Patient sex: M
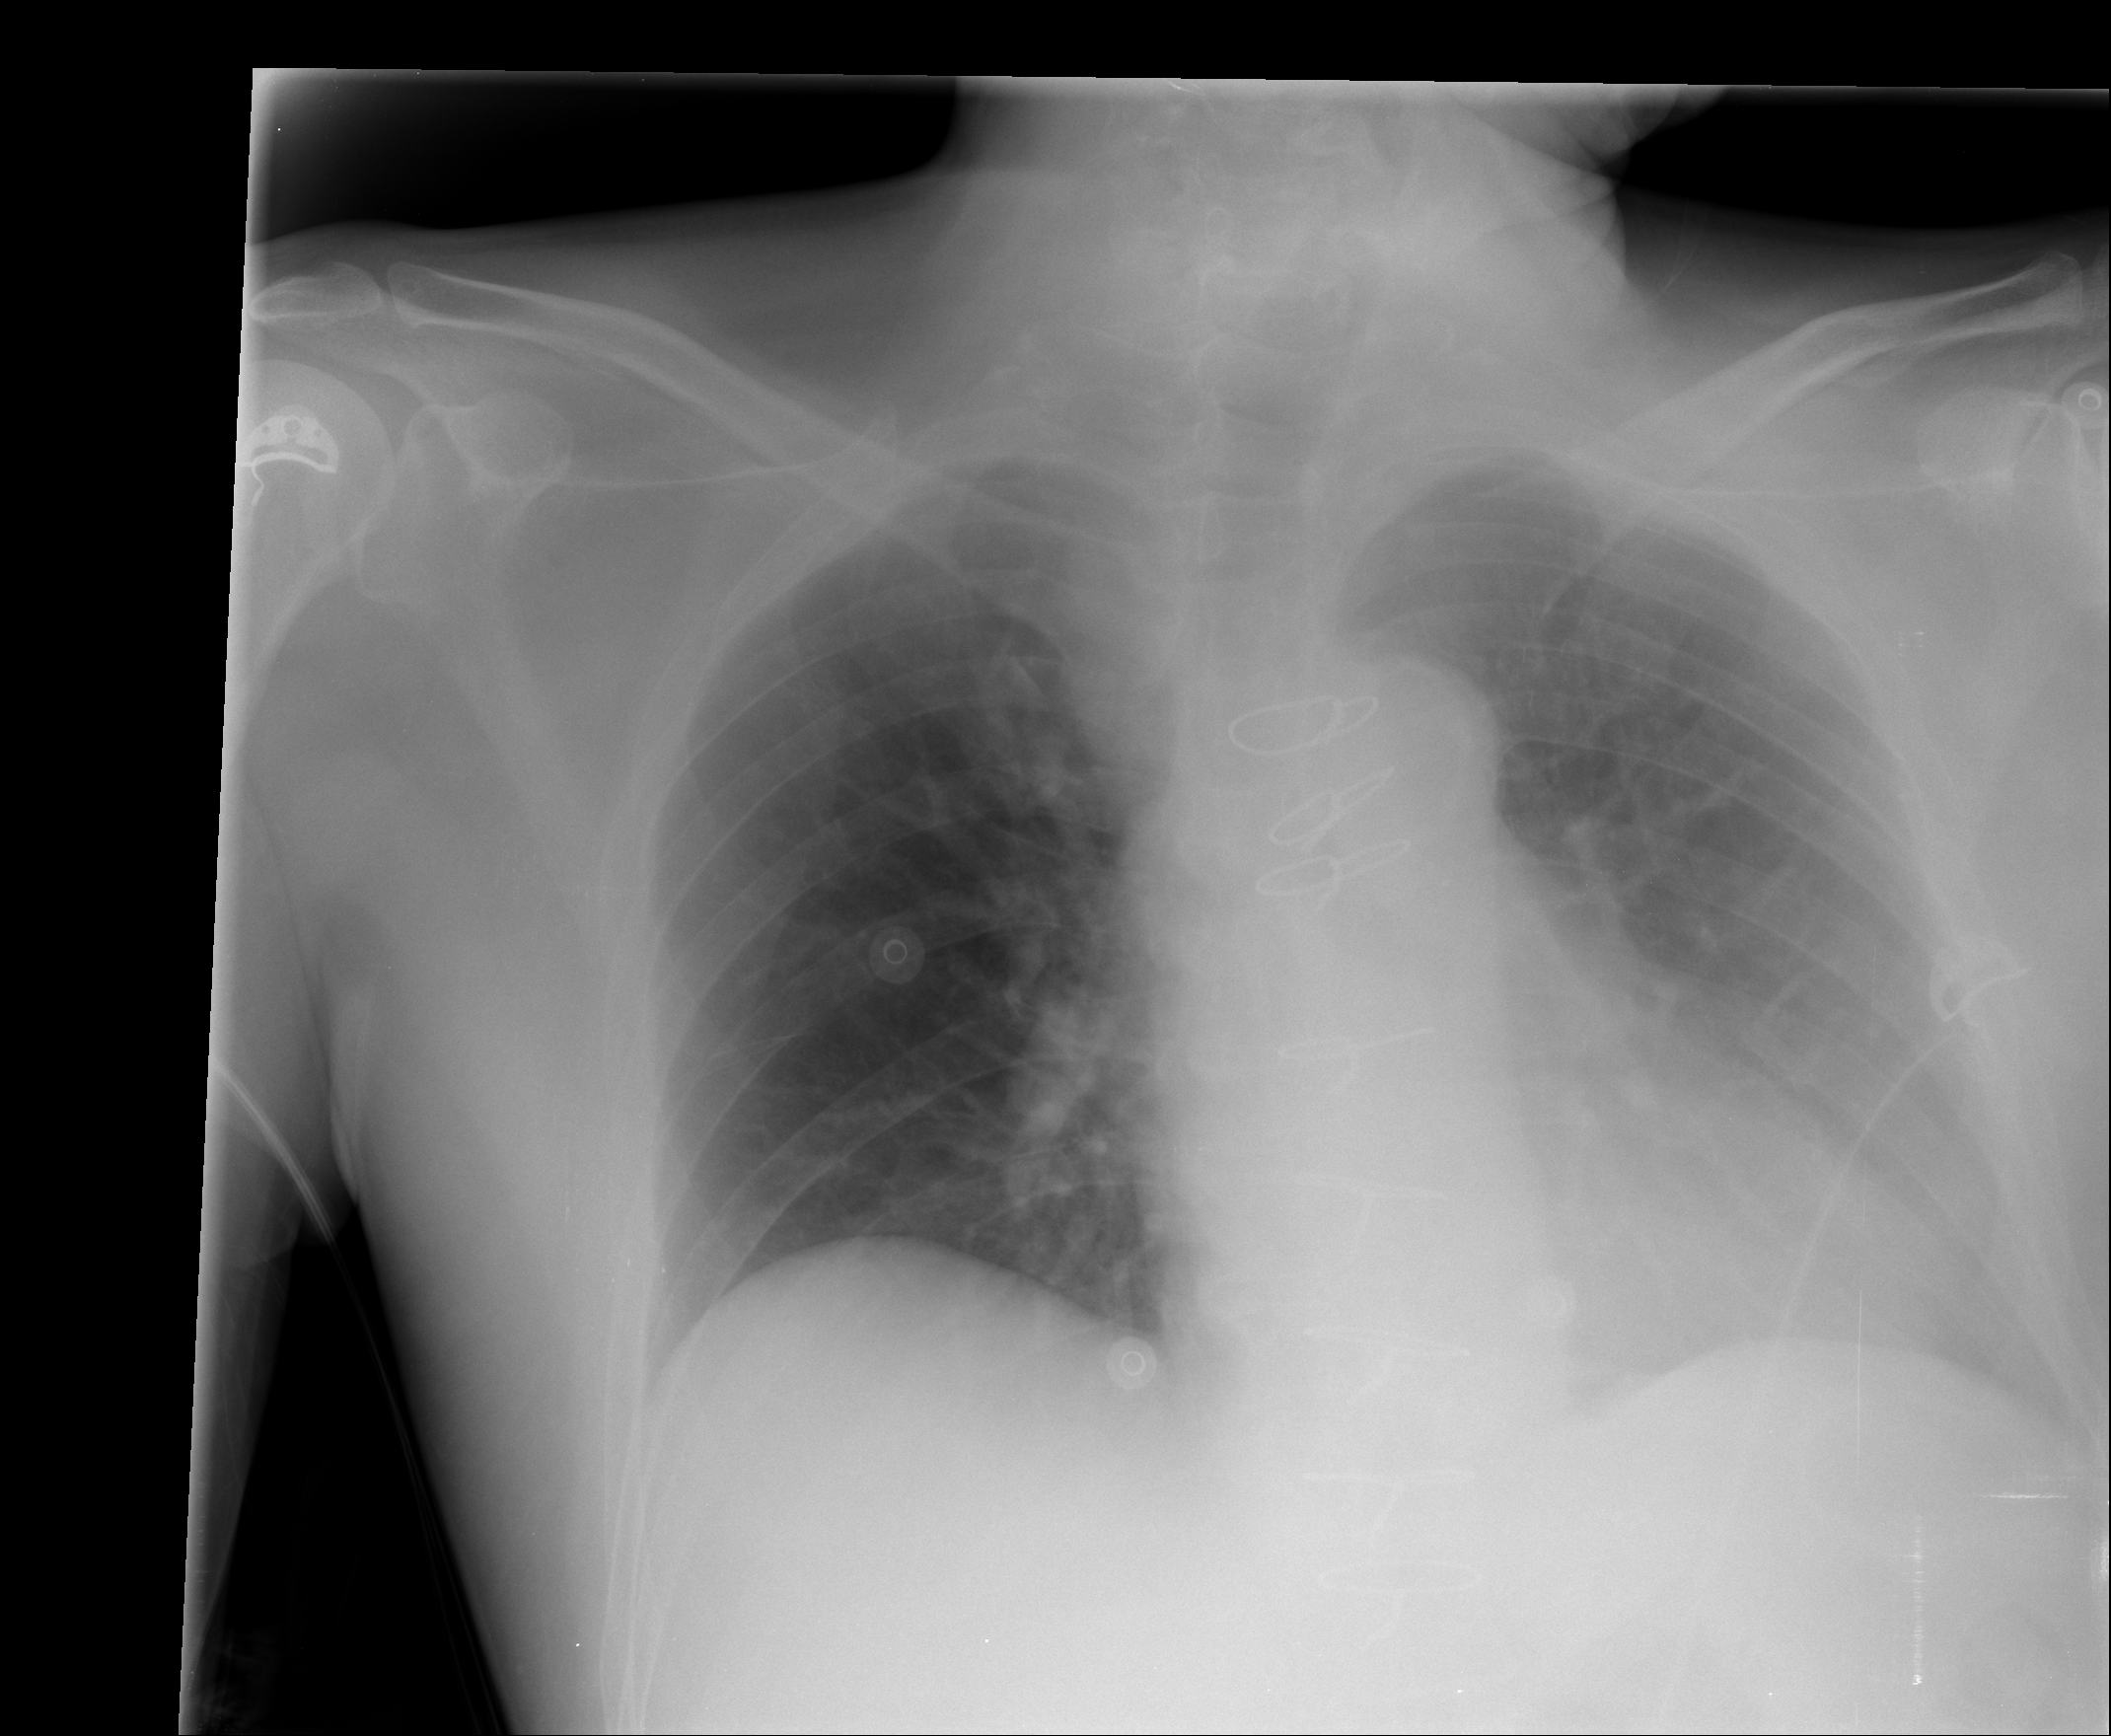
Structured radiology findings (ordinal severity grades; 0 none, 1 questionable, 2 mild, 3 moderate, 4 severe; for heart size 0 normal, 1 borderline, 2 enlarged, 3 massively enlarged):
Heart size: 0
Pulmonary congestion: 0
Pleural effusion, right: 0
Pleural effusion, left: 3
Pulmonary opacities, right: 0
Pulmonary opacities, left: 0
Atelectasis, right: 0
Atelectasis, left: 2